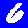
Digit: 6